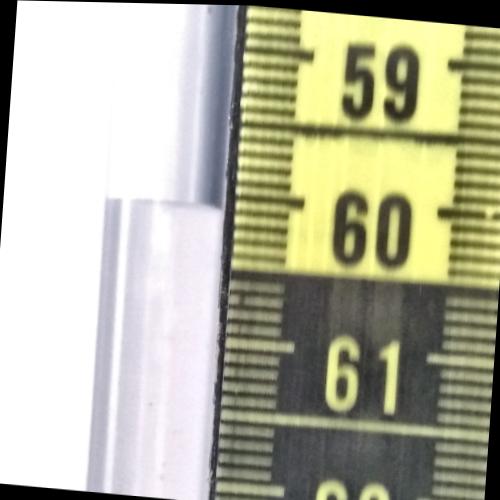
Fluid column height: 60.1 cm